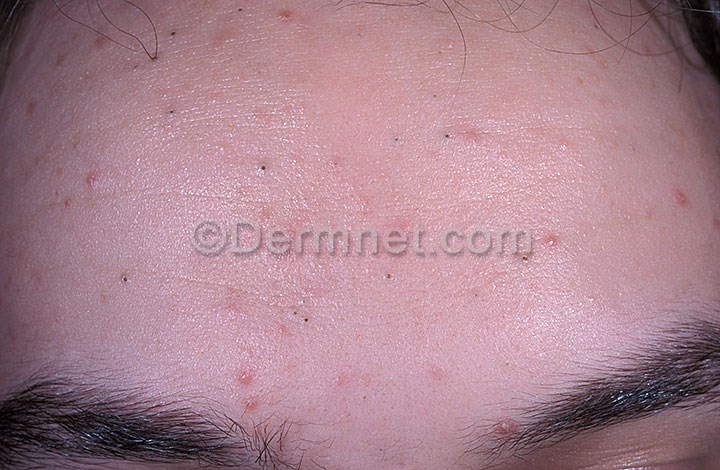
Disease: Acne and Rosacea Photos